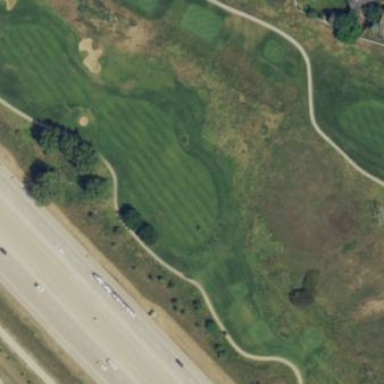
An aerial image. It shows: Grassy golf fairway.